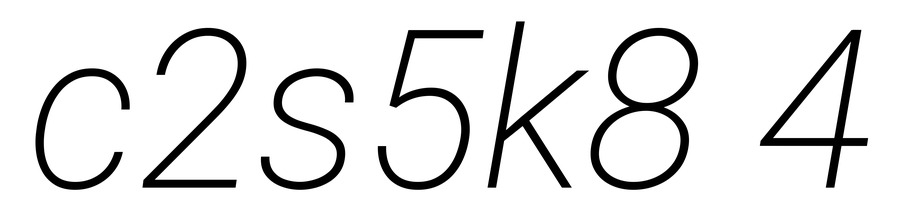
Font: Roboto-Italic_ExtraLight_Italic